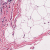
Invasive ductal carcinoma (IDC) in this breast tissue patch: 0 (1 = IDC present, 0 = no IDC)